Field crop: maize
Growth stage: 2
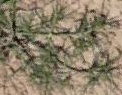
Species: salsola